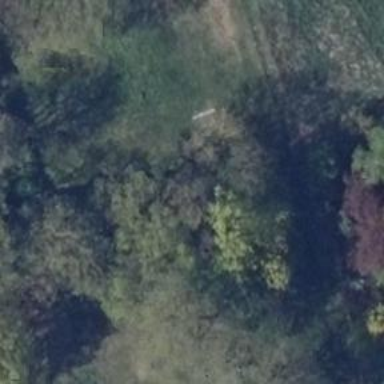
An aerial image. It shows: Row of trees in natural setting.